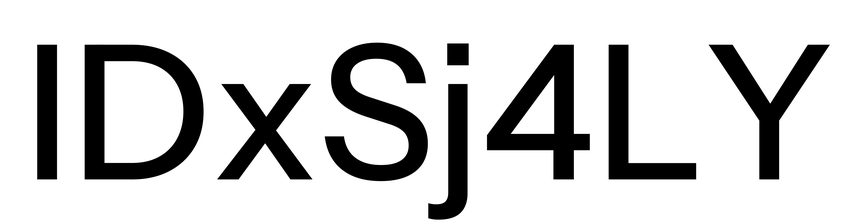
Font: InstrumentSans_Medium